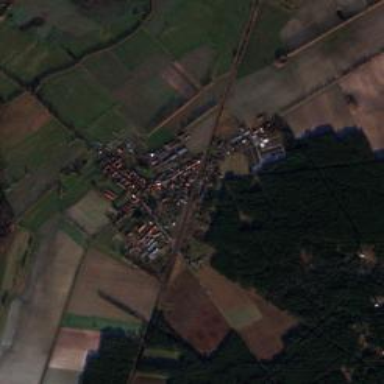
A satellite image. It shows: Village area.